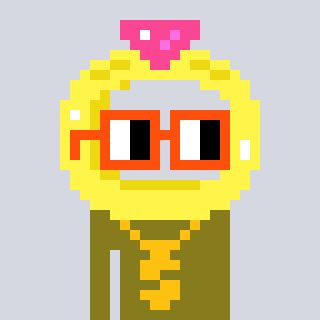
a pixel art character with square orange glasses, a ring-shaped head and a gunk-colored body on a cool background